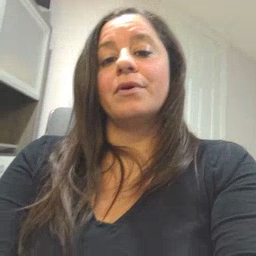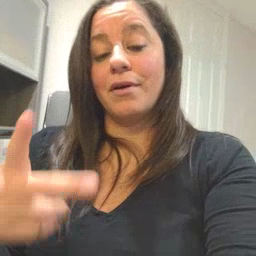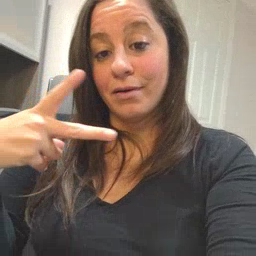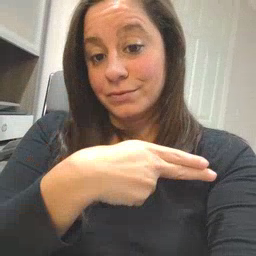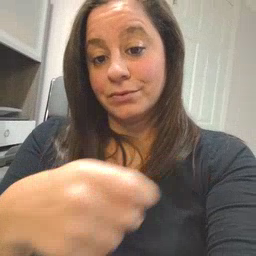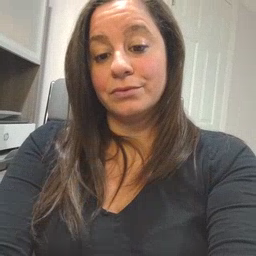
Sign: cut